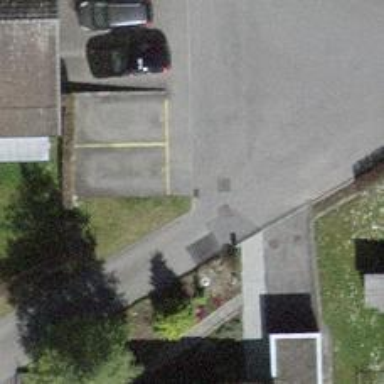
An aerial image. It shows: Kerb barrier.